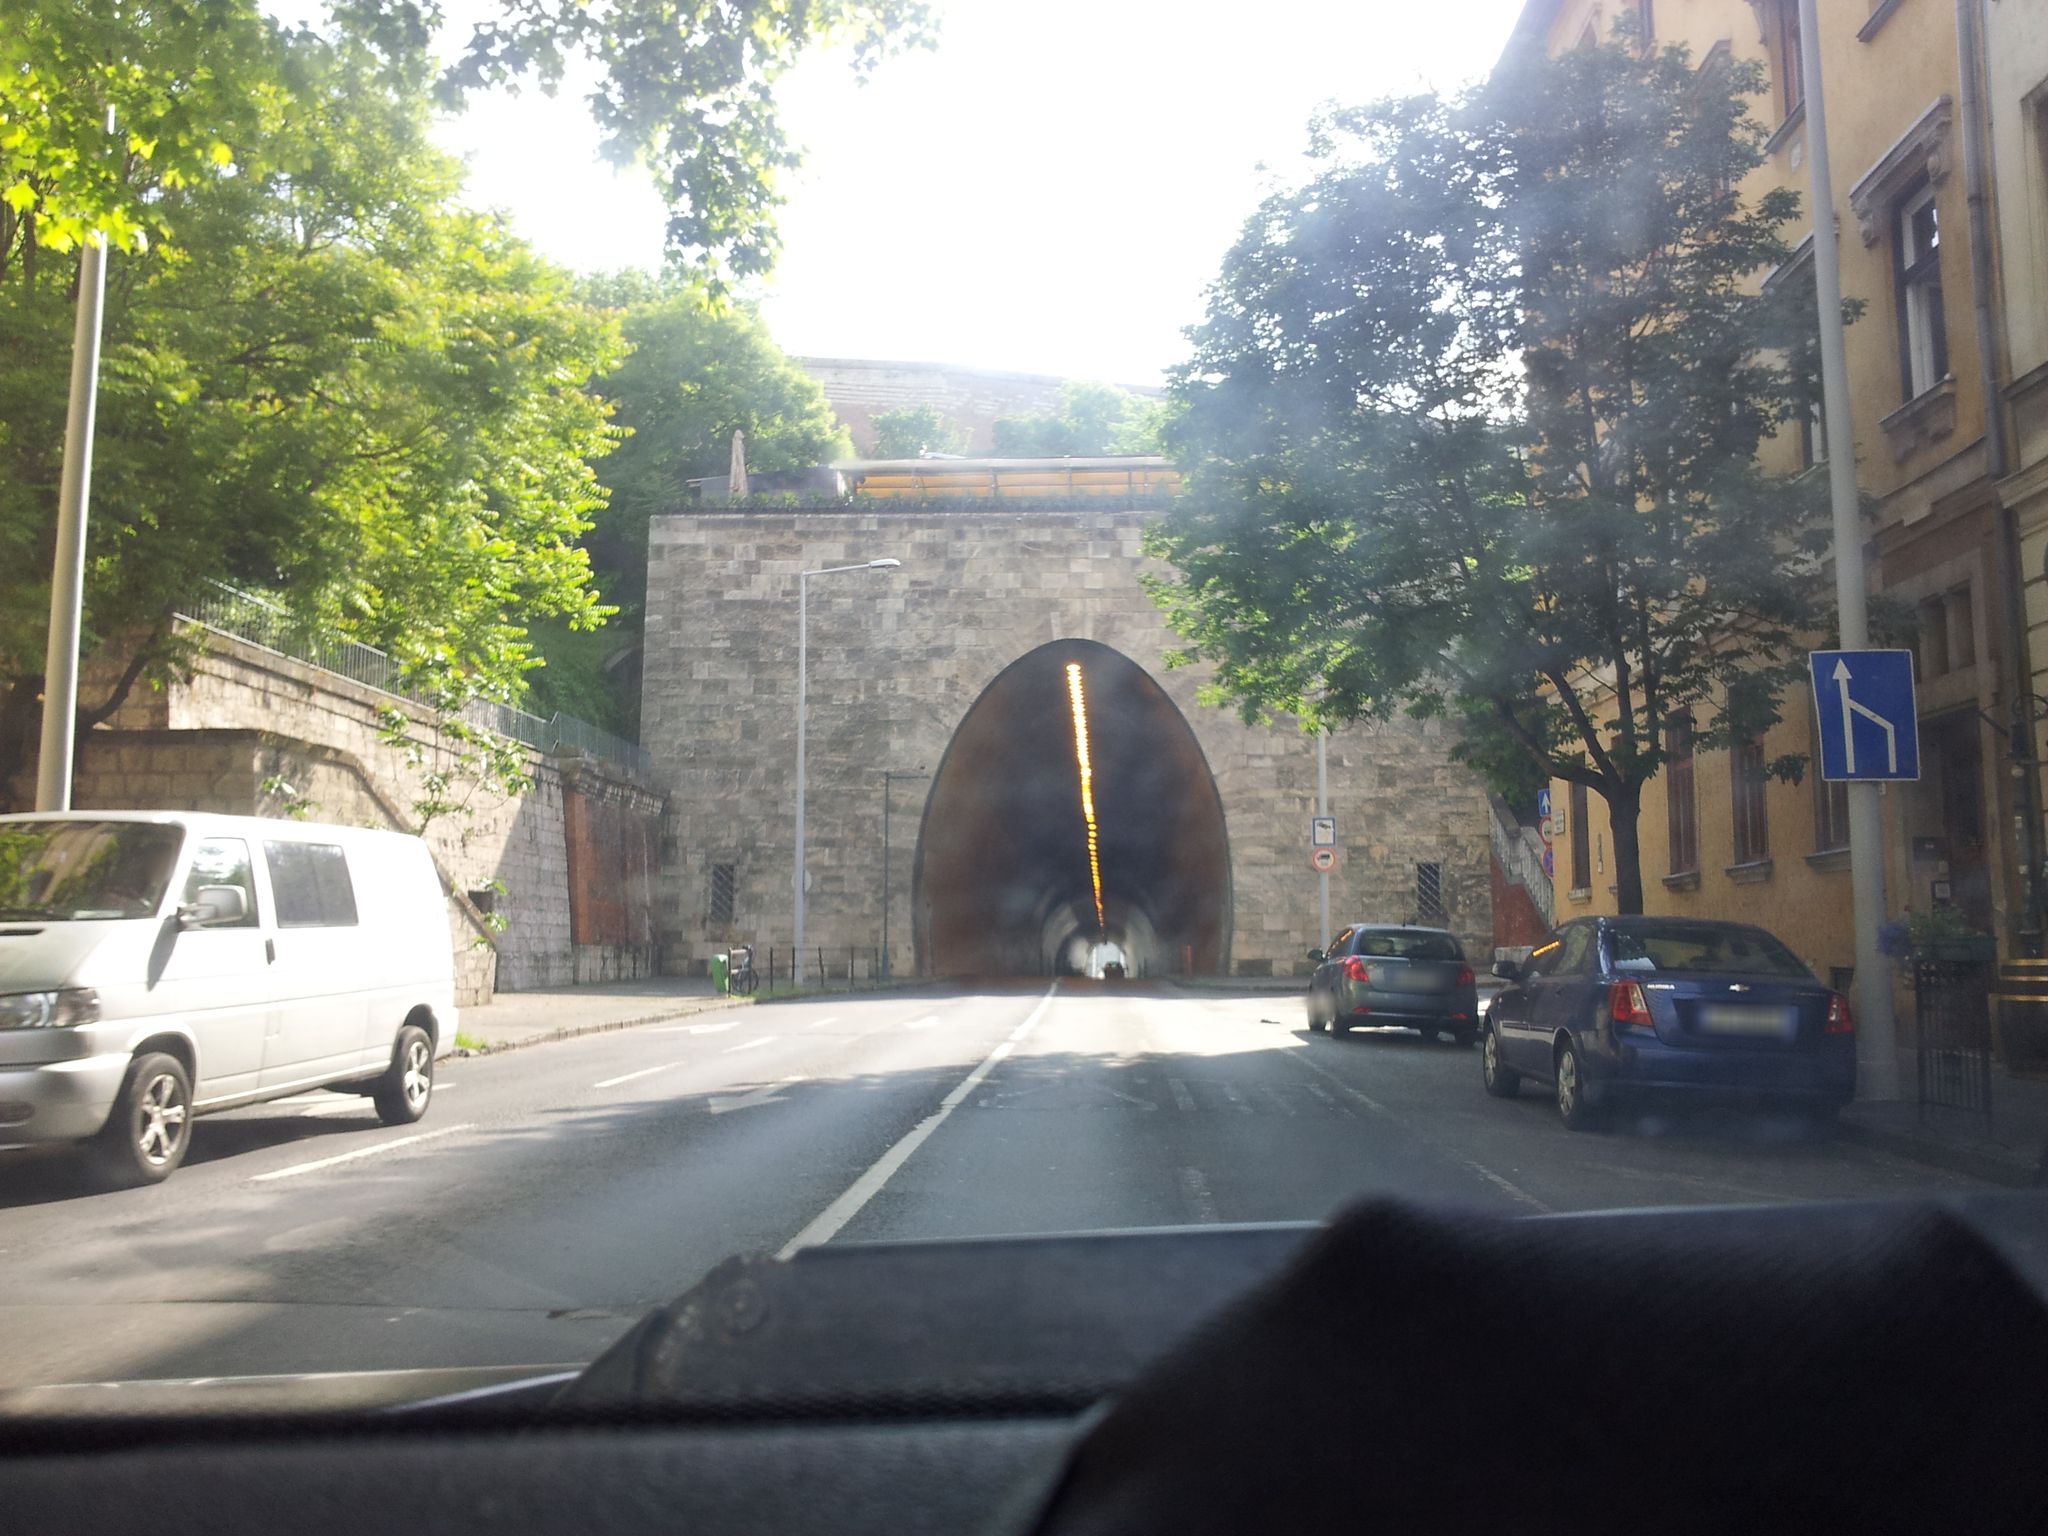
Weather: clear
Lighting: day
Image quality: good
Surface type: driving surface
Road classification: footway
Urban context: urban centre
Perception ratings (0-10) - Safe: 2, Lively: 7.59, Beautiful: 8.69, Boring: 5.5, Depressing: 2.23, Wealthy: 4.84